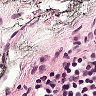
Metastatic tissue present: no